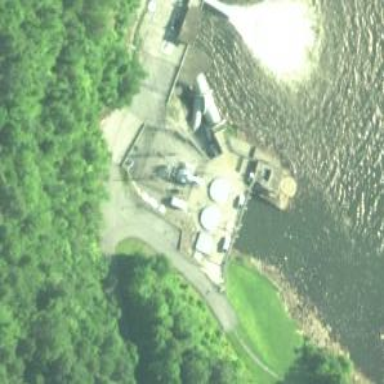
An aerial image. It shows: Hydro power generator utilizing water-storage as its method.